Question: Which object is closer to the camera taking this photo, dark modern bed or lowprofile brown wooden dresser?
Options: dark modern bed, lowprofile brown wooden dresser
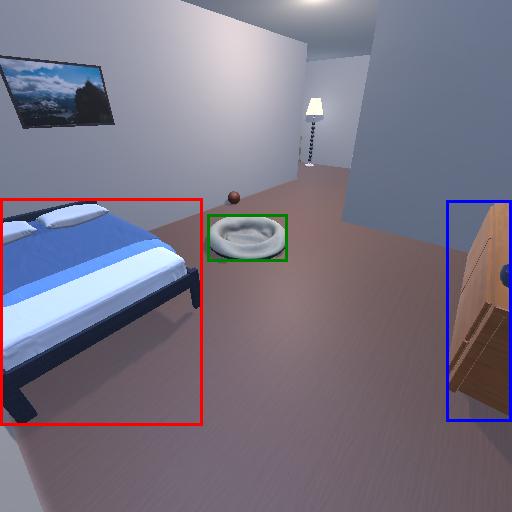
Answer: dark modern bed